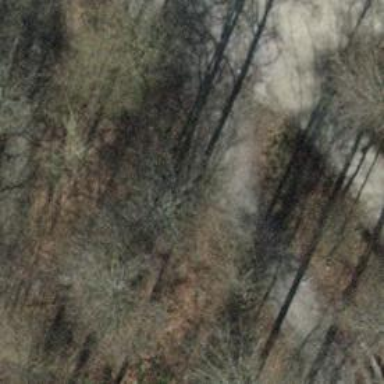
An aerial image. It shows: Dirt path.